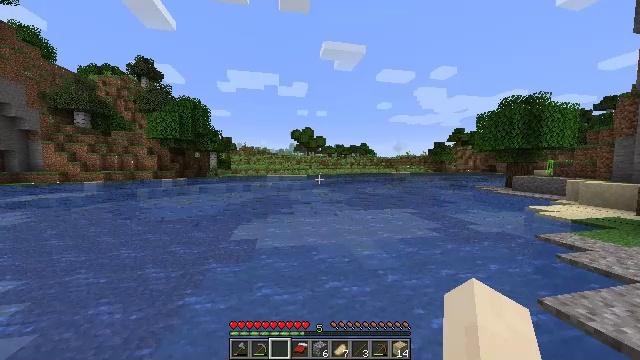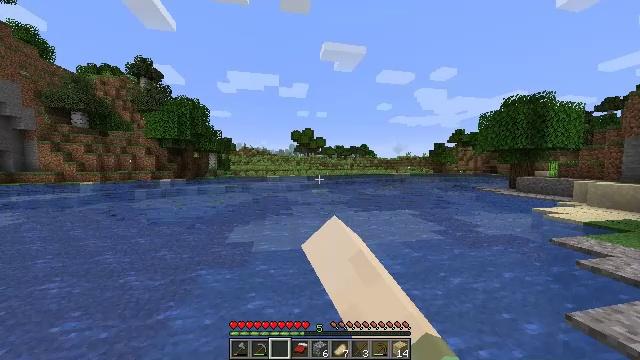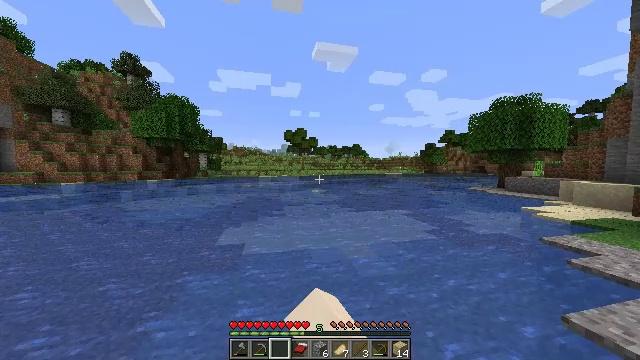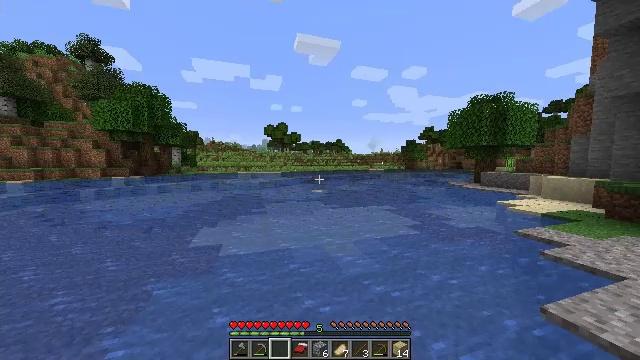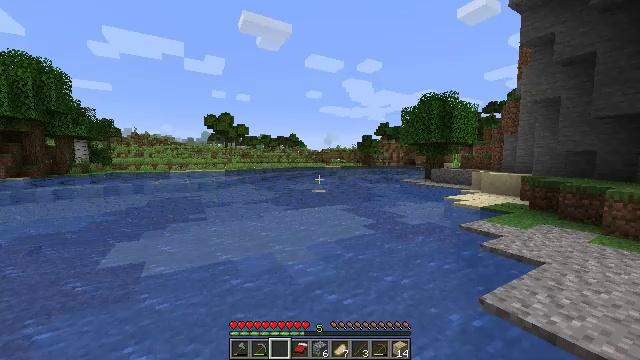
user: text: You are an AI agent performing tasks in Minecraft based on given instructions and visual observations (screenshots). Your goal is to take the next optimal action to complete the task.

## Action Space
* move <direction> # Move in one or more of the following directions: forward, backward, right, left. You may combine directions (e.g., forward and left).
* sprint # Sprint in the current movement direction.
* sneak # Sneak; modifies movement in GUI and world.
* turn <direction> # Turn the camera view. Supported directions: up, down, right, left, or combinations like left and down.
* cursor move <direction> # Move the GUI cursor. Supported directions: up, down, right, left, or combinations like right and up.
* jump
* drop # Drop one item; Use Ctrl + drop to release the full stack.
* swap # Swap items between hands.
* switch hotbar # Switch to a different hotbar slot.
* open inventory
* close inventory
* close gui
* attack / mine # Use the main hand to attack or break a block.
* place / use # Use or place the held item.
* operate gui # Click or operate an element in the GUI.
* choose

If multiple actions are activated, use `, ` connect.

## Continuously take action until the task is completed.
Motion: motion action
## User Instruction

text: Drop an azure bluet.
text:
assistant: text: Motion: move forward, sprint, drop
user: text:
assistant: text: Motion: sprint, turn right, drop
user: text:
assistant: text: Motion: move right, turn right
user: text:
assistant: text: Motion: move right, turn right
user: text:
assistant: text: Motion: no_op